Question: Here is my code for a stacked bar chart. I can add percentage values for the first segment (AA), but how I can add values for all 4 segments?

'''
df = pd.read_csv("123.csv")
df1 = df.groupby(['Country', 'ClassWeight'])
['Count'].sum().unstack('ClassWeight').fillna(0)
#sort on the 'total' column, and then drop it to avoid double plotting
ax = df1.sort_values(['total']).iloc[:,:-1].plot(kind='barh', width=0.8,
stacked=True, figsize=(15, 10),colormap=ListedColormap(sns.color_palette("Blues_d")))
#plot barchart
ax.set_xlabel('No.of Shipments',fontsize=15)
ax.set_ylabel('Country',fontsize=15)
plt.xticks(fontsize=15)
plt.yticks(fontsize=15)
plt.title('Total Shipments by Country and Customer Class',fontsize=15)
df2=df1.sort_values(['total'],ascending=True)
df2['AA'] = 100*df2['AA']/df2['total']
df2['A'] = 100*df2['A']/df2['total']
df2['B'] = 100*df2['B']/df2['total']
df2['C'] = 100*df2['C']/df2['total']
df3 = df2.iloc[:,:-1]
#Can only enumerate on the AA column. How could we do all 4 columns?
for i, v in enumerate(df3['AA']):
ax.text(v + -1, i + -0.2, str("{0:.1f}%".format(v)), color='white',
fontweight='bold', fontsize=15)
'''
Example data:
'''
ClassWeight AA A B C
Country
Romania 17.142857 32.268908 28.235294 22.352941
Finland 60.325203 13.495935 12.682927 13.495935
'''
{'Country': {0: 'France', 1: 'Poland', 2: 'Lithuania', 3: 'United Kingdom', 4: 'Denmark'}, 'Count': {0: 233, 1: 232, 2: 286, 3: 236, 4: 223}, 'SumWeight': {0: <PHONE>.5, 1: <PHONE>.05, 2: <PHONE>.25, 3: <PHONE>.53, 4: <PHONE>.52}, 'AvgWeight': {0: 34645.79, 1: 28834.1, 2: 18036.03, 3: 19813.2, 4: 15859.57}, 'ClassWeight': {0: 'AA', 1: 'AA', 2: 'AA', 3: 'AA', 4: 'AA'}}
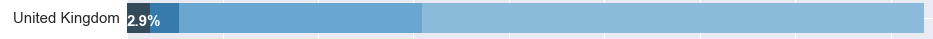
Answer: I've tried to rearrange your code a bit - you don't need to create new dataframes each time, and you only really need to sort by your totals once.
'''
import pandas as pd
import matplotlib.pyplot as plt
from matplotlib.colors import ListedColormap
import seaborn as sns
df = pd.DataFrame(
{'Country': {0: 'France', 1: 'France', 2: 'France', 3: 'France', 4: 'France'},
'Count': {0: 100, 1: 232, 2: 286, 3: 236, 4: 854},
'ClassWeight': {0: 'AA', 1: 'A', 2: 'B', 3: 'C', 4: 'total'}}
)
# Track which value columns we want to plot
VALUE_COLS =['AA', 'A', 'B', 'C']
# We only need to sort_values once, so we might as well do it as we generate df1
df1 = df.groupby(['Country', 'ClassWeight'])['Count'] .sum() .unstack('ClassWeight') .fillna(0) .sort_values(by='total', ascending=False)
# Get percentage values
for col in VALUE_COLS:
df1[col + '_%'] = 100*df1[col]/df1['total']
ax = df1[VALUE_COLS].plot(kind='barh', width=0.8,stacked=True,
figsize=(15, 10),
colormap=ListedColormap(sns.color_palette("Blues_d")))
# Set up labels and ticks
ax.set_xlabel('No.of Shipments',fontsize=15)
ax.set_ylabel('Country',fontsize=15)
plt.xticks(fontsize=15)
plt.yticks(fontsize=15)
plt.title('Total Shipments by Country and Customer Class',fontsize=15)
# Add in text labels
df1['label_tot'] = 0
for col in VALUE_COLS:
df1['label_tot'] += df1[col]
for i, (val, pos) in enumerate(df1[[col + '_%', 'label_tot']].itertuples(index=False, name=None)):
ax.text(pos + -1, i, str("{0:.1f}%".format(val)),
color='white',fontweight='bold', fontsize=15, ha='right')
'''
With my slightly modified version of your input data, this gives something like:
<URL>